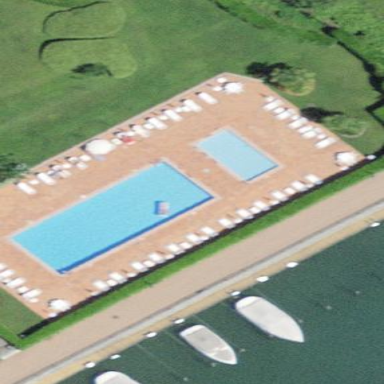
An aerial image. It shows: Swimming pool located in leisure land.